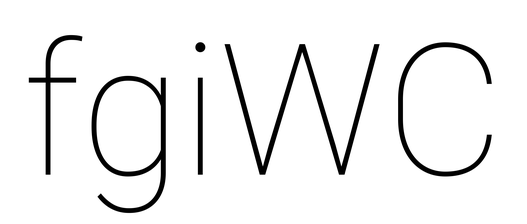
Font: Roboto_Thin